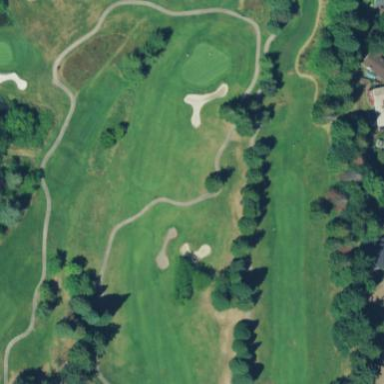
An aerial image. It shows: Scenic golf fairway.